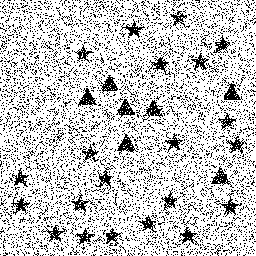
Squares: 0
Triangles: 7
Stars: 21
Total shapes: 28